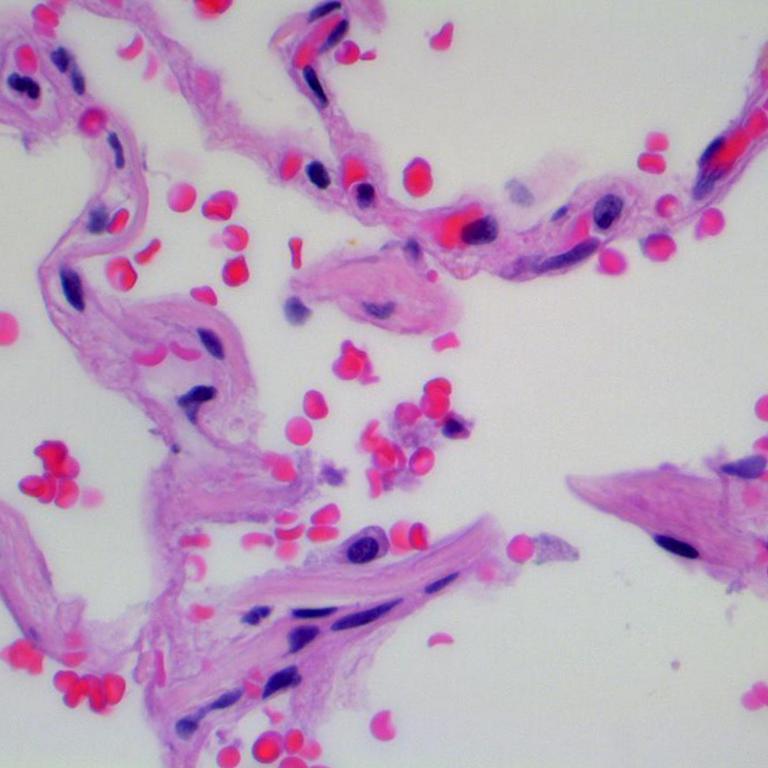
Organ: lung
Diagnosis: benign